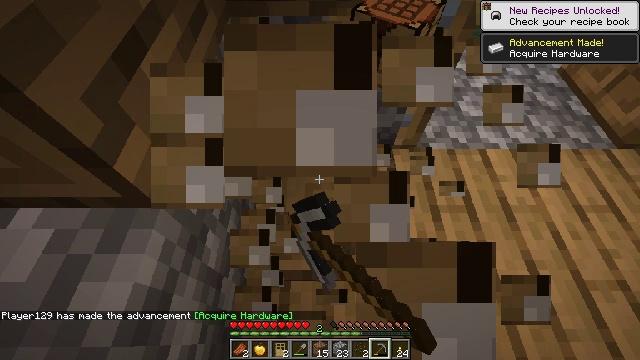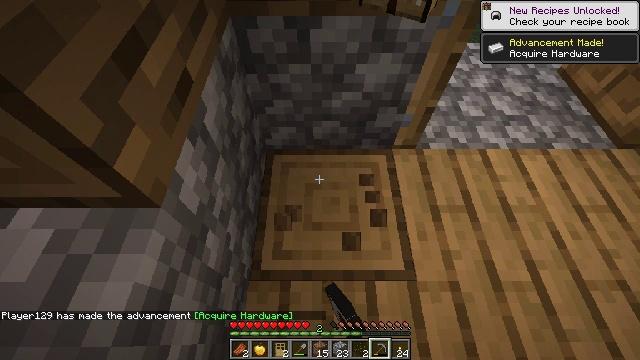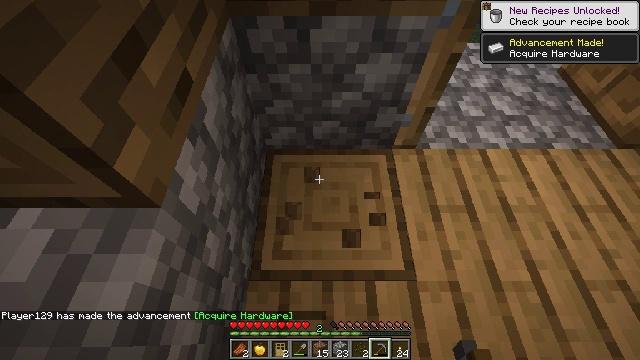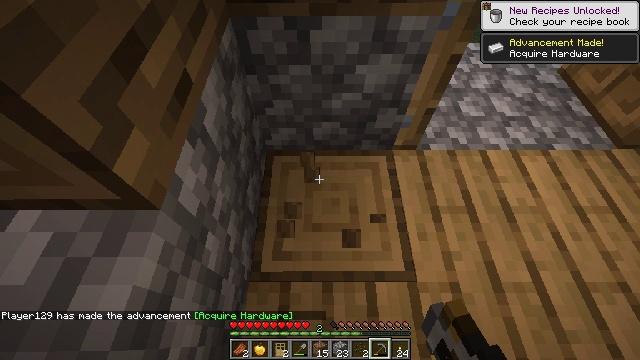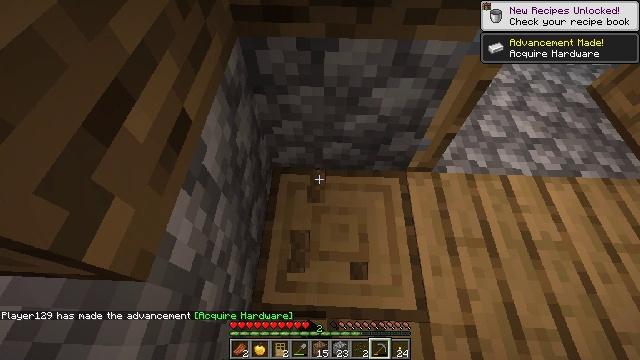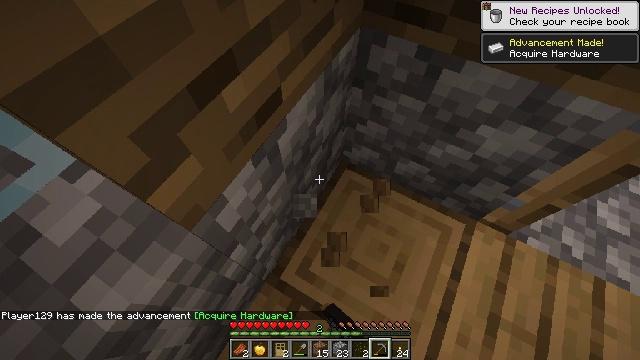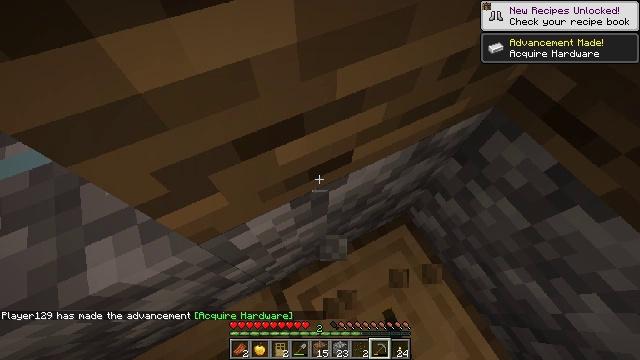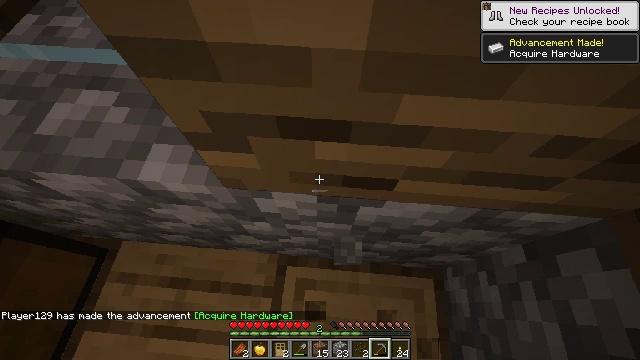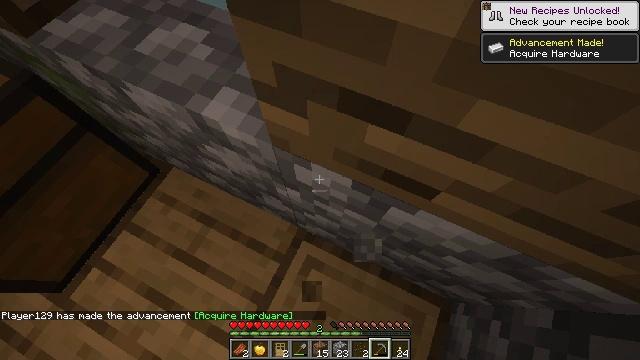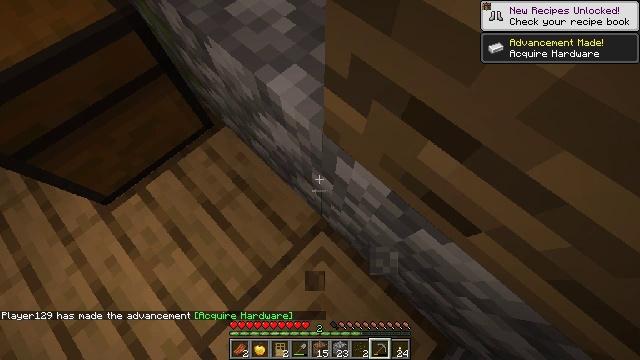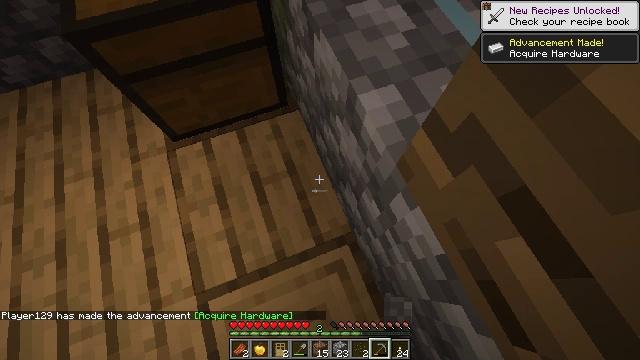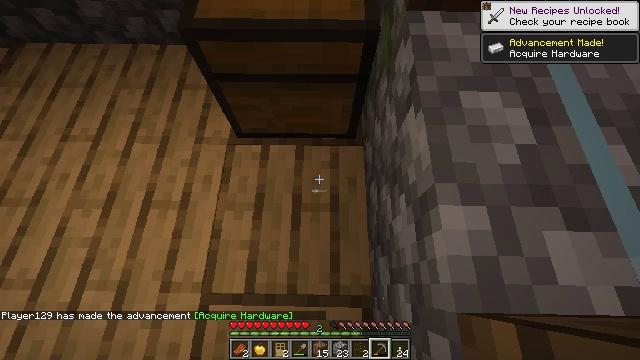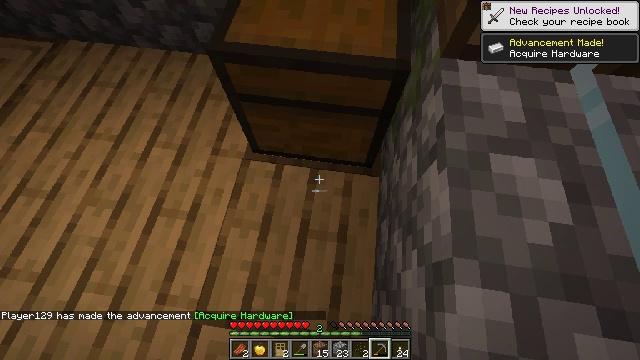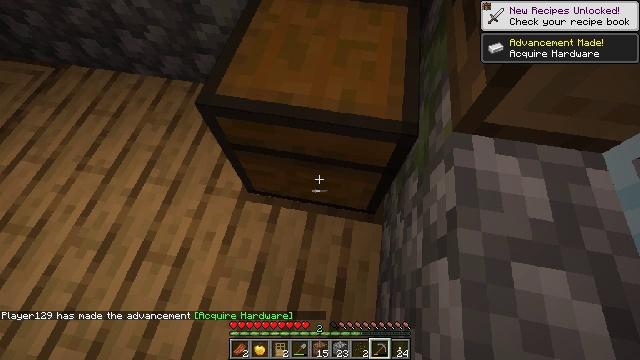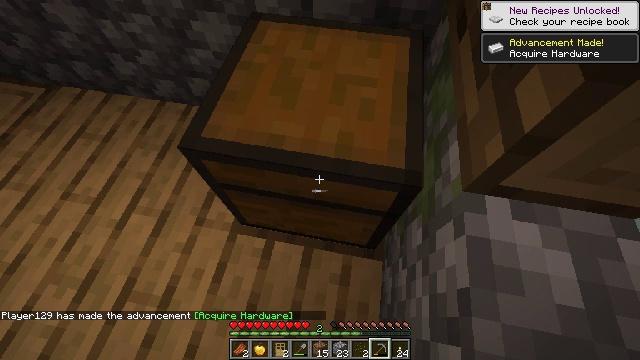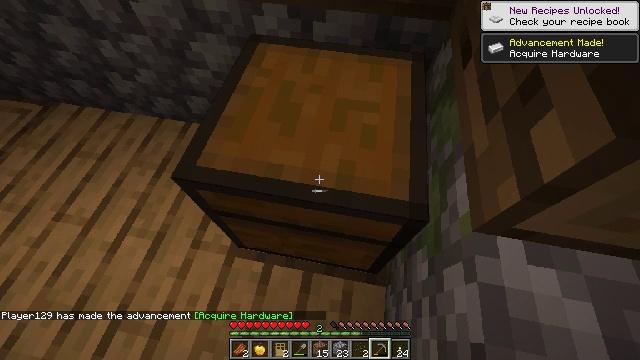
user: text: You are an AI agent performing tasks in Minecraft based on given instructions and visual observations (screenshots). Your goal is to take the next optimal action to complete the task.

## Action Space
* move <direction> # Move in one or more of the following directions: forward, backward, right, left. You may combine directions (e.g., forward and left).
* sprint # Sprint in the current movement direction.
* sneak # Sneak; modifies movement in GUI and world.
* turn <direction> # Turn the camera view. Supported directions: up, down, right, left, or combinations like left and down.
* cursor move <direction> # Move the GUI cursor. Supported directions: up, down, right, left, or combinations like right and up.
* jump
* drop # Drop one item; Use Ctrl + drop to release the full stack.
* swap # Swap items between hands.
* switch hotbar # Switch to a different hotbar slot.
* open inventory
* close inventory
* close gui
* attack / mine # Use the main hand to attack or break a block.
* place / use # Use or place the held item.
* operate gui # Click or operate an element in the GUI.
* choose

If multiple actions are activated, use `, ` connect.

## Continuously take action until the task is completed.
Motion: motion action
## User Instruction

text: Reclaim the chest into your inventory.
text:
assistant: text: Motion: attack / mine
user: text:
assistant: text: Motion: attack / mine
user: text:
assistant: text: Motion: move forward, attack / mine
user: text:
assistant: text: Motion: move forward, turn left, attack / mine
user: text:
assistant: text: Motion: move forward, turn left and down, attack / mine
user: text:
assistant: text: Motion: move forward, turn left
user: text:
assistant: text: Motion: move forward, turn left and down
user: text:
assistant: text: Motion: move forward, turn left and down
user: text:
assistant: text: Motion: move forward, turn left and down
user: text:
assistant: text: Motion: move forward, turn left
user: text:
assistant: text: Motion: move forward, turn left and up
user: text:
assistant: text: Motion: move forward, turn left and up
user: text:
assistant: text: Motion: move forward, turn left and up
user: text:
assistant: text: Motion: move forward, turn up
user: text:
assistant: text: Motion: move forward, turn up
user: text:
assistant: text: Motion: move forward, turn up
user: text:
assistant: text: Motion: move forward, turn right and up, attack / mine
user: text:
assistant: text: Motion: attack / mine
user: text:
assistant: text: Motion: attack / mine
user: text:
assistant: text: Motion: attack / mine
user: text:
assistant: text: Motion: attack / mine
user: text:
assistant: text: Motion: attack / mine
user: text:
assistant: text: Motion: attack / mine
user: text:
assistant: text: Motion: turn right and down, attack / mine
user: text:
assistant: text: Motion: turn right and down, attack / mine
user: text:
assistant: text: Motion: turn right, attack / mine
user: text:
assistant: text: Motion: turn right, attack / mine
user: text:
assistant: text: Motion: attack / mine
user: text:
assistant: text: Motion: attack / mine
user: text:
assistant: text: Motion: attack / mine